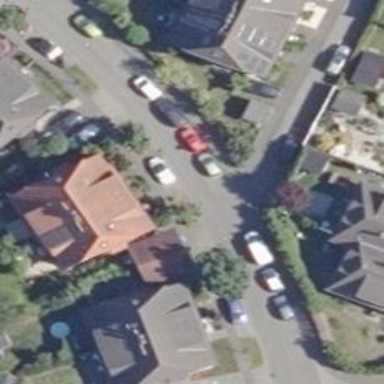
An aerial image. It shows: Living street.